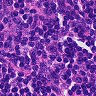
Metastatic tissue present: no